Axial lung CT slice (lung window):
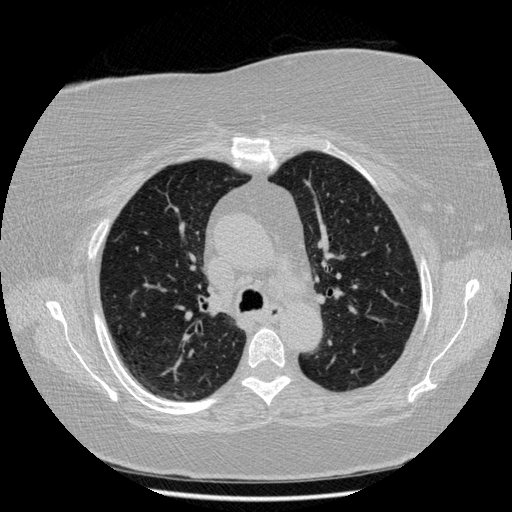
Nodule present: no